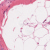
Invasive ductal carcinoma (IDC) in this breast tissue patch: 0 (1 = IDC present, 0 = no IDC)